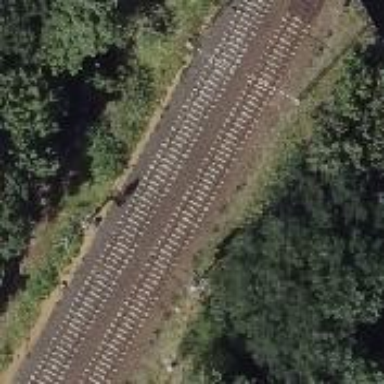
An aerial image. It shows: Railway signal.